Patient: sex M, age 73
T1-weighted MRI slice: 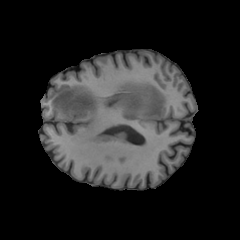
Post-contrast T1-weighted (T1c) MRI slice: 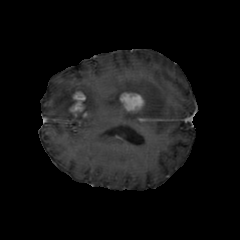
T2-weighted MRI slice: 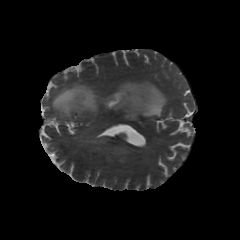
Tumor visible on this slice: yes
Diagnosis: Glioblastoma, IDH-wildtype
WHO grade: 4